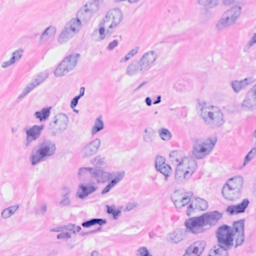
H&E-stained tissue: Breast